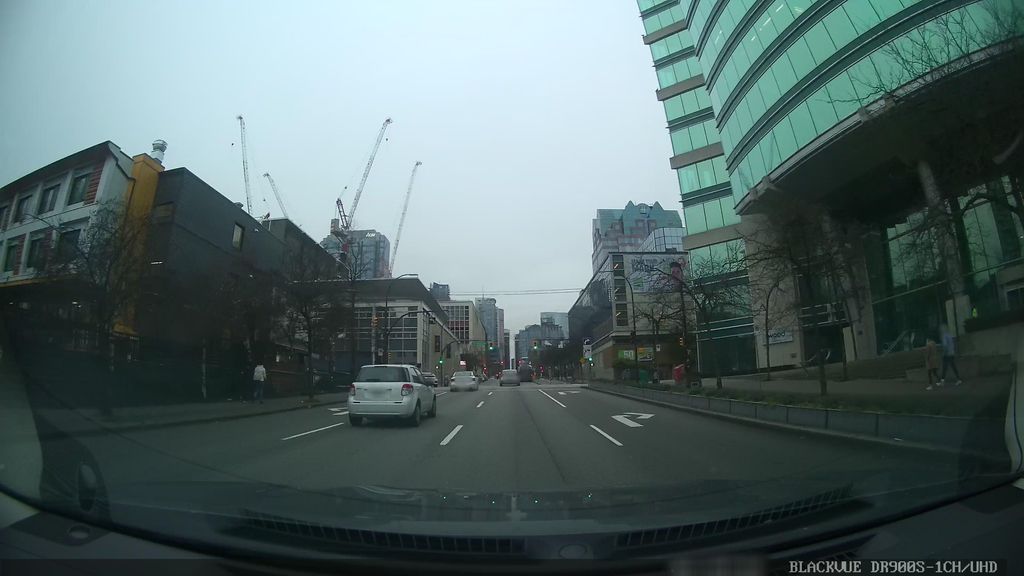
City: vancouver